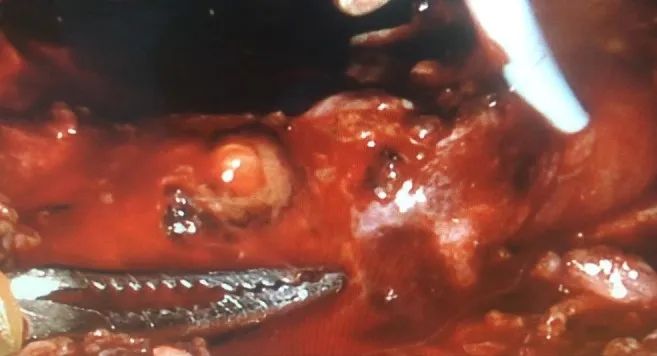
Urinary drainage from the injured left ureter orifice.
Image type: medical_photograph (other_medical_photograph)